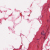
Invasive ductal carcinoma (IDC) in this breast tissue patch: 0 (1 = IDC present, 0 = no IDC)